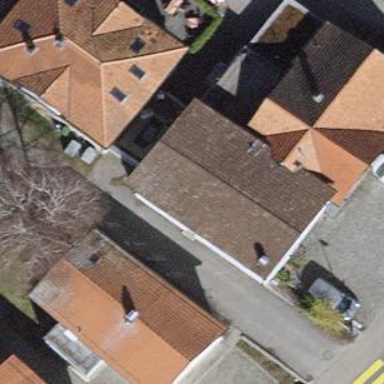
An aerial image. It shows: Terrace building.